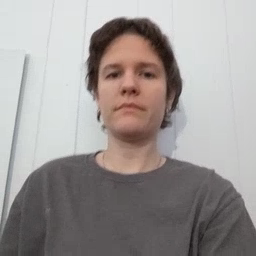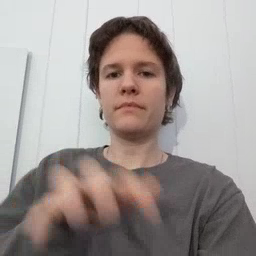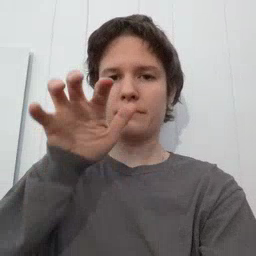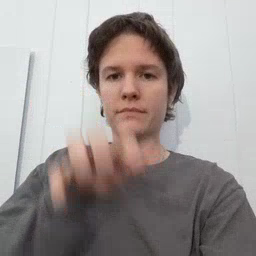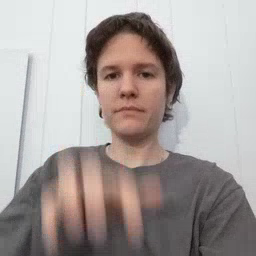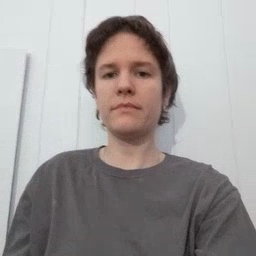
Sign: alligator